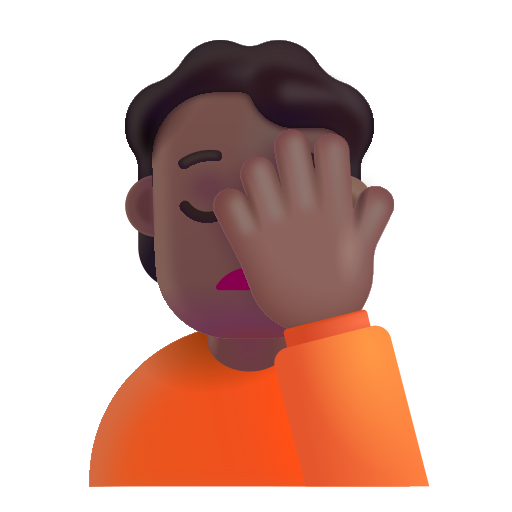
person facepalming color  dark